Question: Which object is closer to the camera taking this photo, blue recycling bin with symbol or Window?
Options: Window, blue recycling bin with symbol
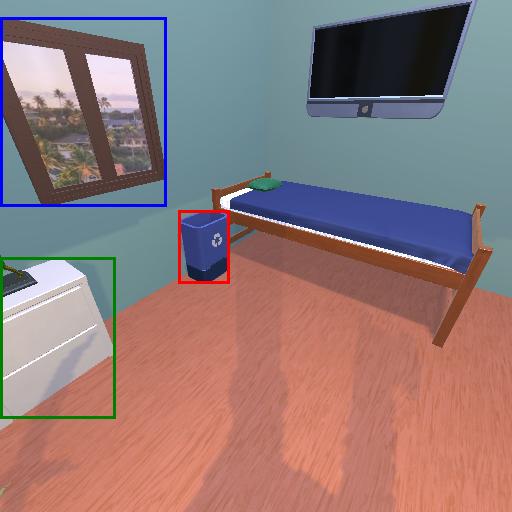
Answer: Window